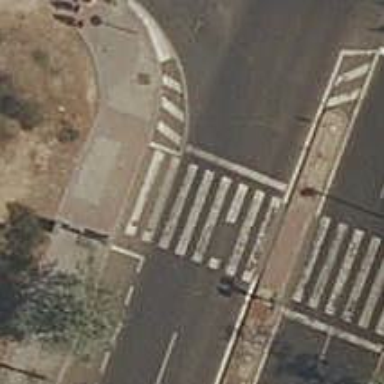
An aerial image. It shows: Road with traffic signals at the crossing.